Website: bh-photo
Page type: cross-sells
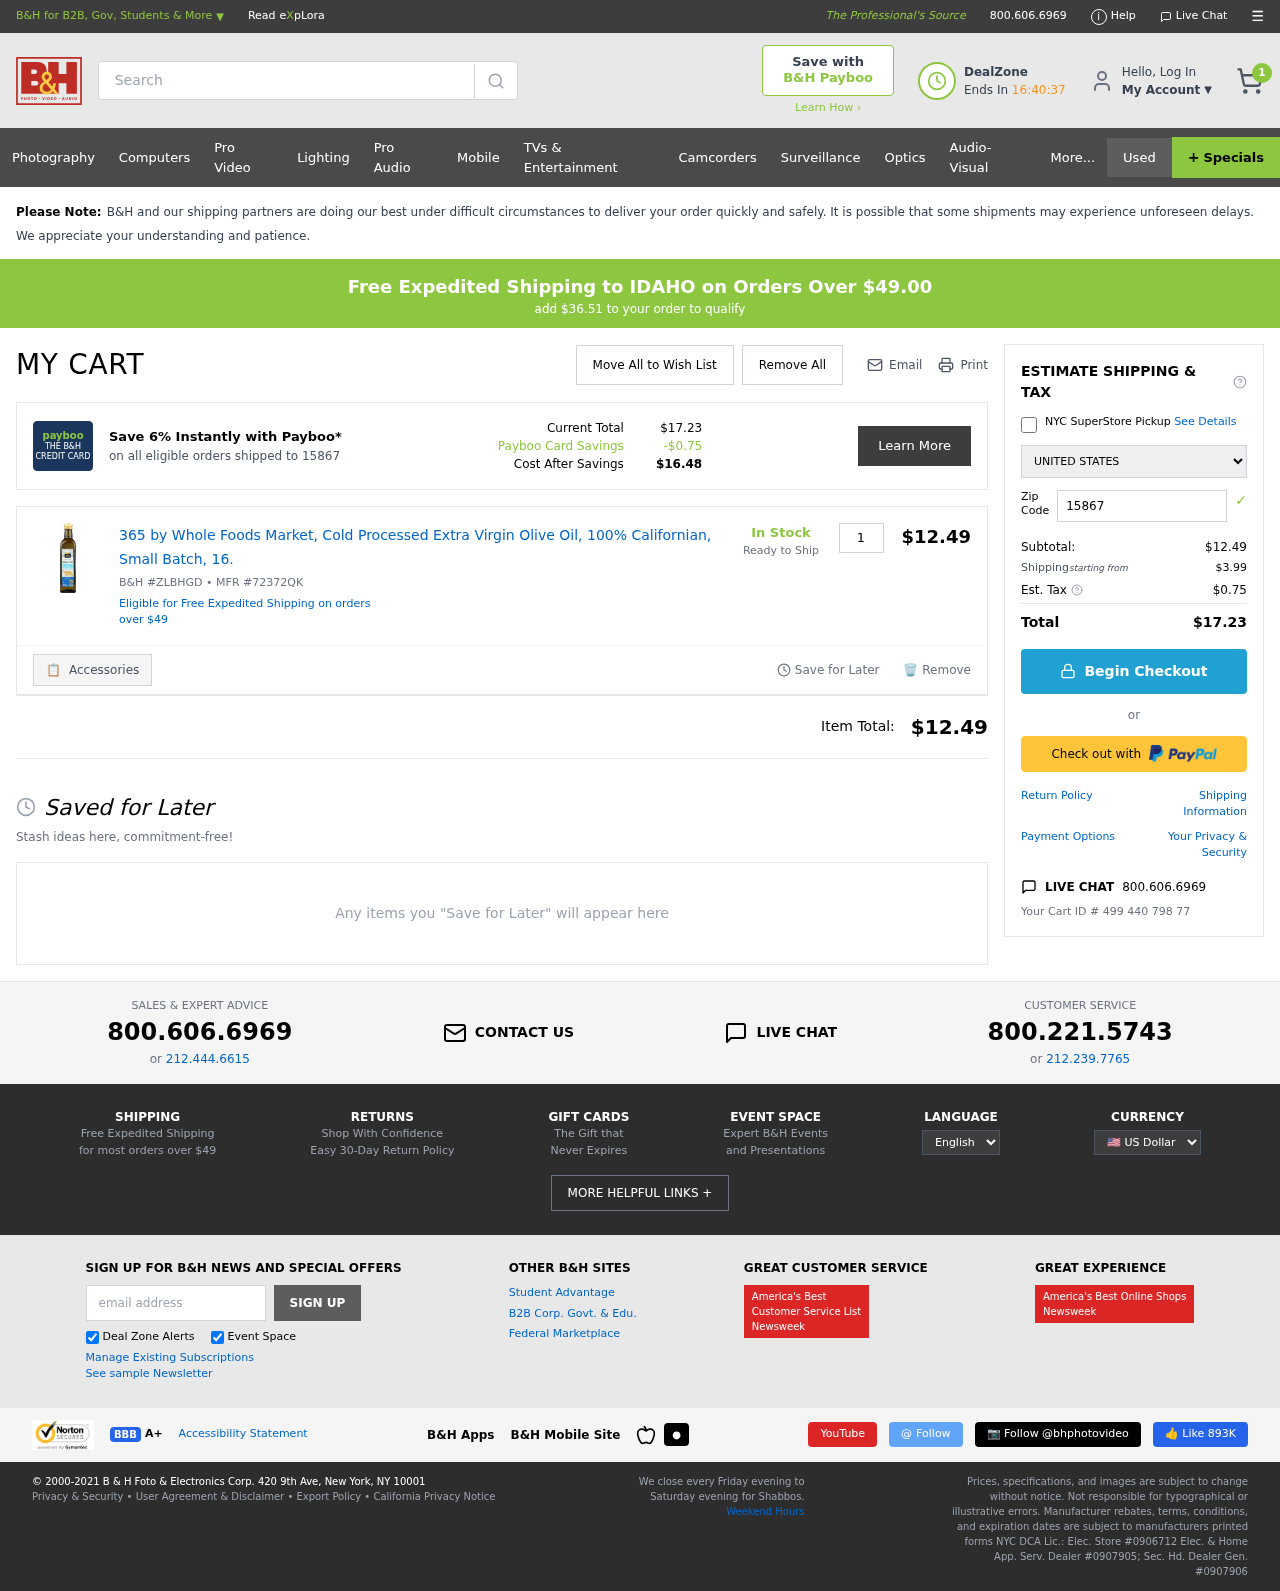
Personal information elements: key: PII_COUNTRY
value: United States
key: PII_POSTCODE
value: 15867
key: PII_STATE
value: IDAHO
Product elements: key: PRODUCT1_NAME
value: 365 by Whole Foods Market, Cold Processed Extra Virgin Olive Oil, 100% Californian, Small Batch, 16.
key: PRODUCT1_PRICE
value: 12.49
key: PRODUCT1_QUANTITY
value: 1
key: PRODUCT1_SKU
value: B&H #ZLBHGD
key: PRODUCT1_MFR
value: MFR #72372QK
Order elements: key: ORDER_NUM_ITEMS
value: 1
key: SHIPPING_THRESHOLD_REMAINING
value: $36.51
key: ORDER_TOTAL
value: $17.23
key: ORDER_SUBTOTAL
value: $12.49
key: ORDER_SHIPPING_COST
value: $3.99
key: ORDER_TAX
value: $0.75
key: ORDER_ID
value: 499 440 798 77
Search elements: key: HEADER_SEARCH
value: Search
Other elements: key: PAYBOO_SAVINGS
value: -$0.75
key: COST_AFTER_SAVINGS
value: $16.48